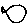
Label: fish